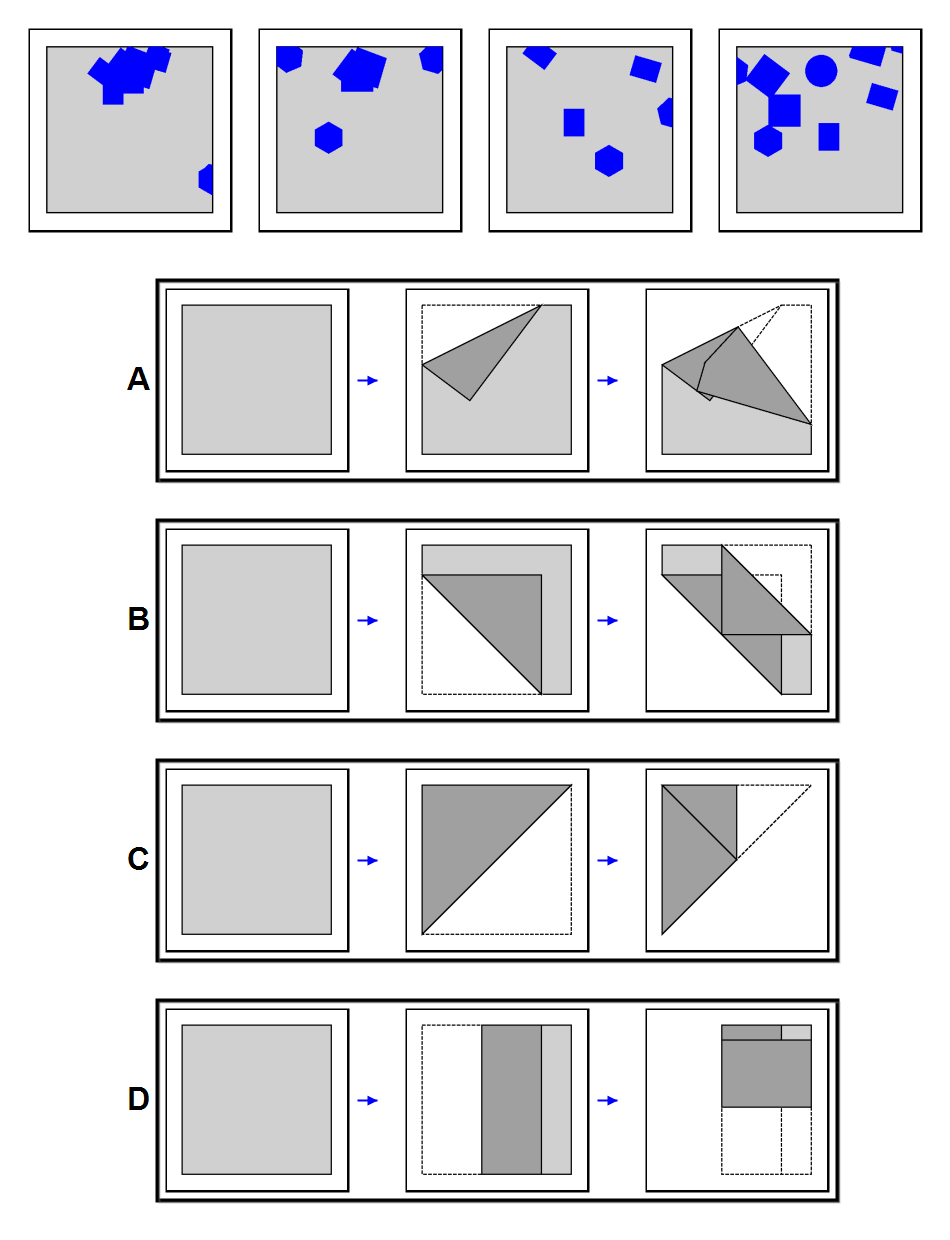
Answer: A